Question: I am trying to debug a Windows Azure WebRole which is an MVC3 project, but I want it to launch in any browser of my choice.
The Windows Azure is set as the Startup Project and launches the MVC3 project WebRole.
I am using Visual Studio Web Developer Express 2010.
I have previously stabbed in the dark by setting the following properties as in the image below but to no avail:

I then decided to set the project to not independently launch a page as above.
Is there a way to setup a default browser with the above scenario without changing my Windows default browser?
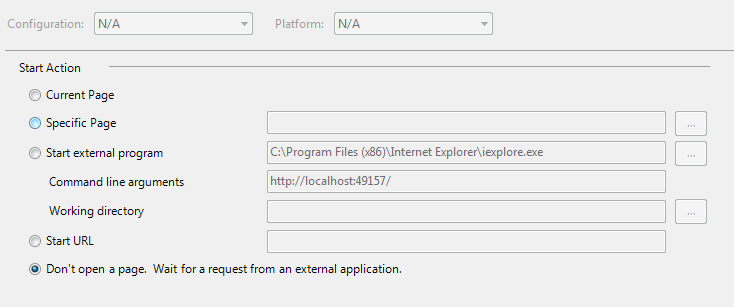
Answer: I've gotten around this in the past by adding in an ASPX or HTML page to the project and then right clicking it and selecting Browse With. You can then change the default browser in there without having to change your default browser within windows.
I haven't tried this with the Express edition however, but I don't see why they wouldn't include it in there.
You can delete the file afterwards and it will still retain the setting.